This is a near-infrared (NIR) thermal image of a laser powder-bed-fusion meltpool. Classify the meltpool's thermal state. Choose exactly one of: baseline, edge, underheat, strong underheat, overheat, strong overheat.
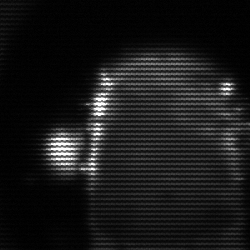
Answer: baseline